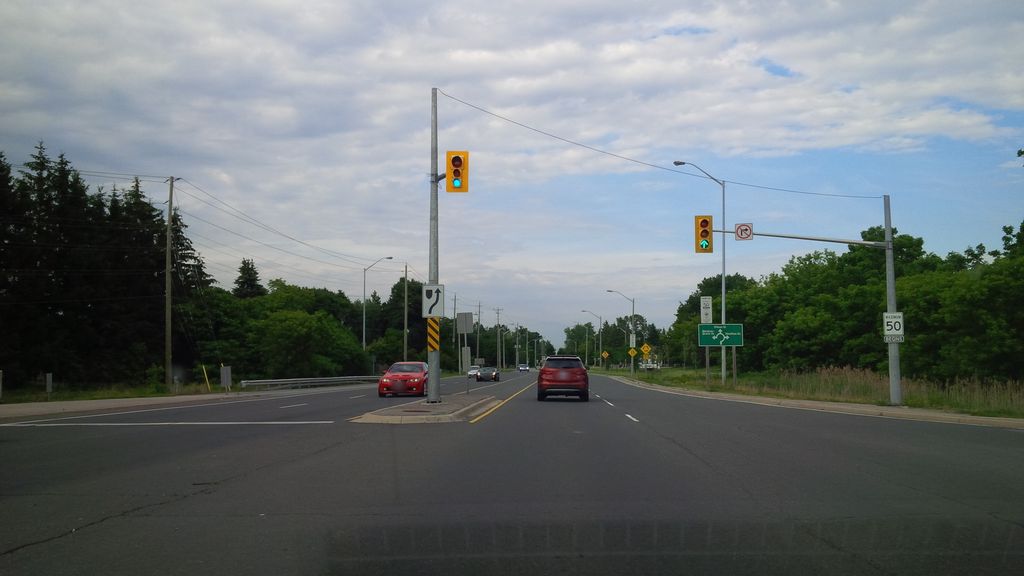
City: hamilton